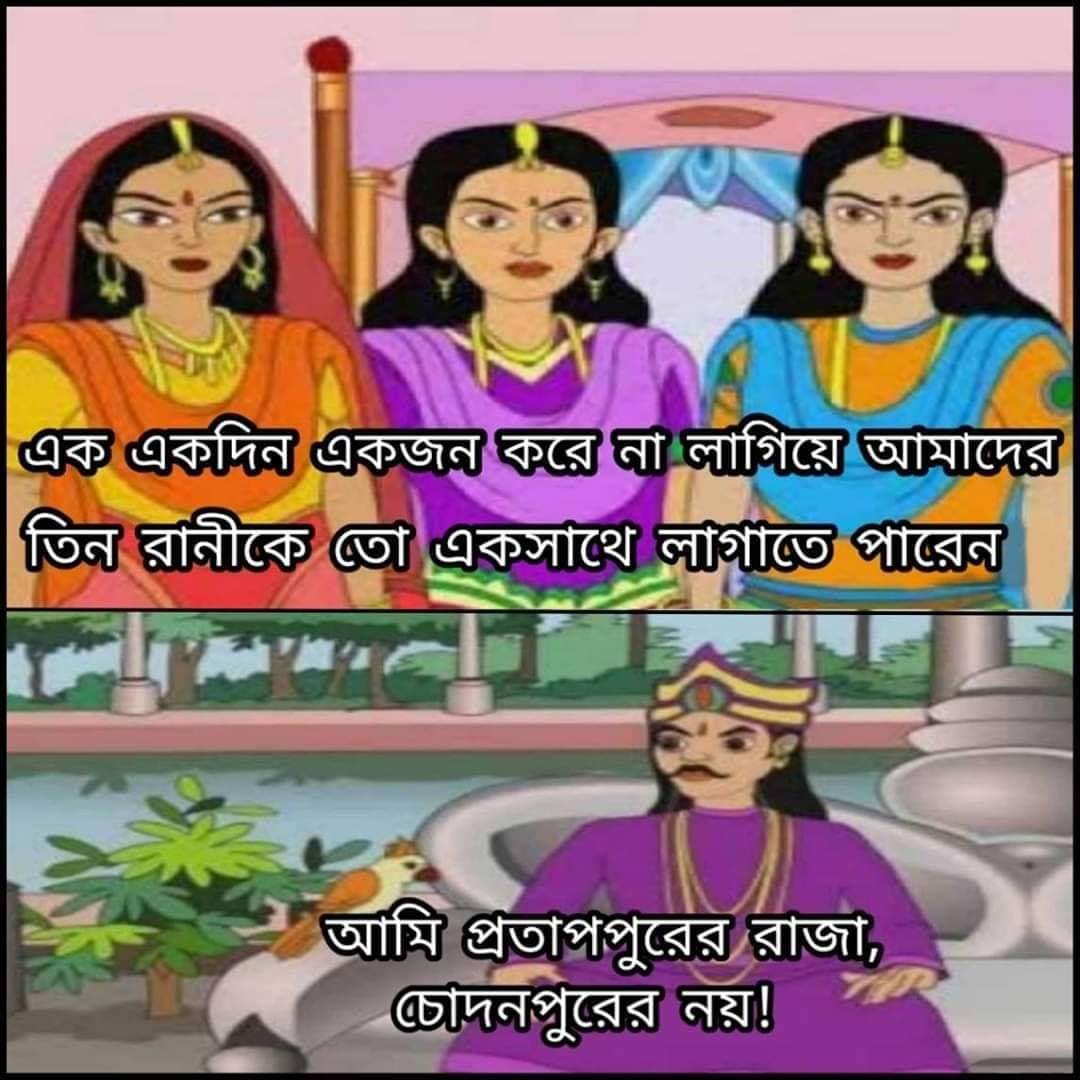
Caption: এক একদিন একজন করে না লাগিয়ে আমাদের তিন রানীকে তো একসাথে লাগাতে পারেন     আমি প্রতাপপুরের রাজা ,  চোদনপুরের নয় !
Label: hate